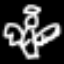
Label: angel